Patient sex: F
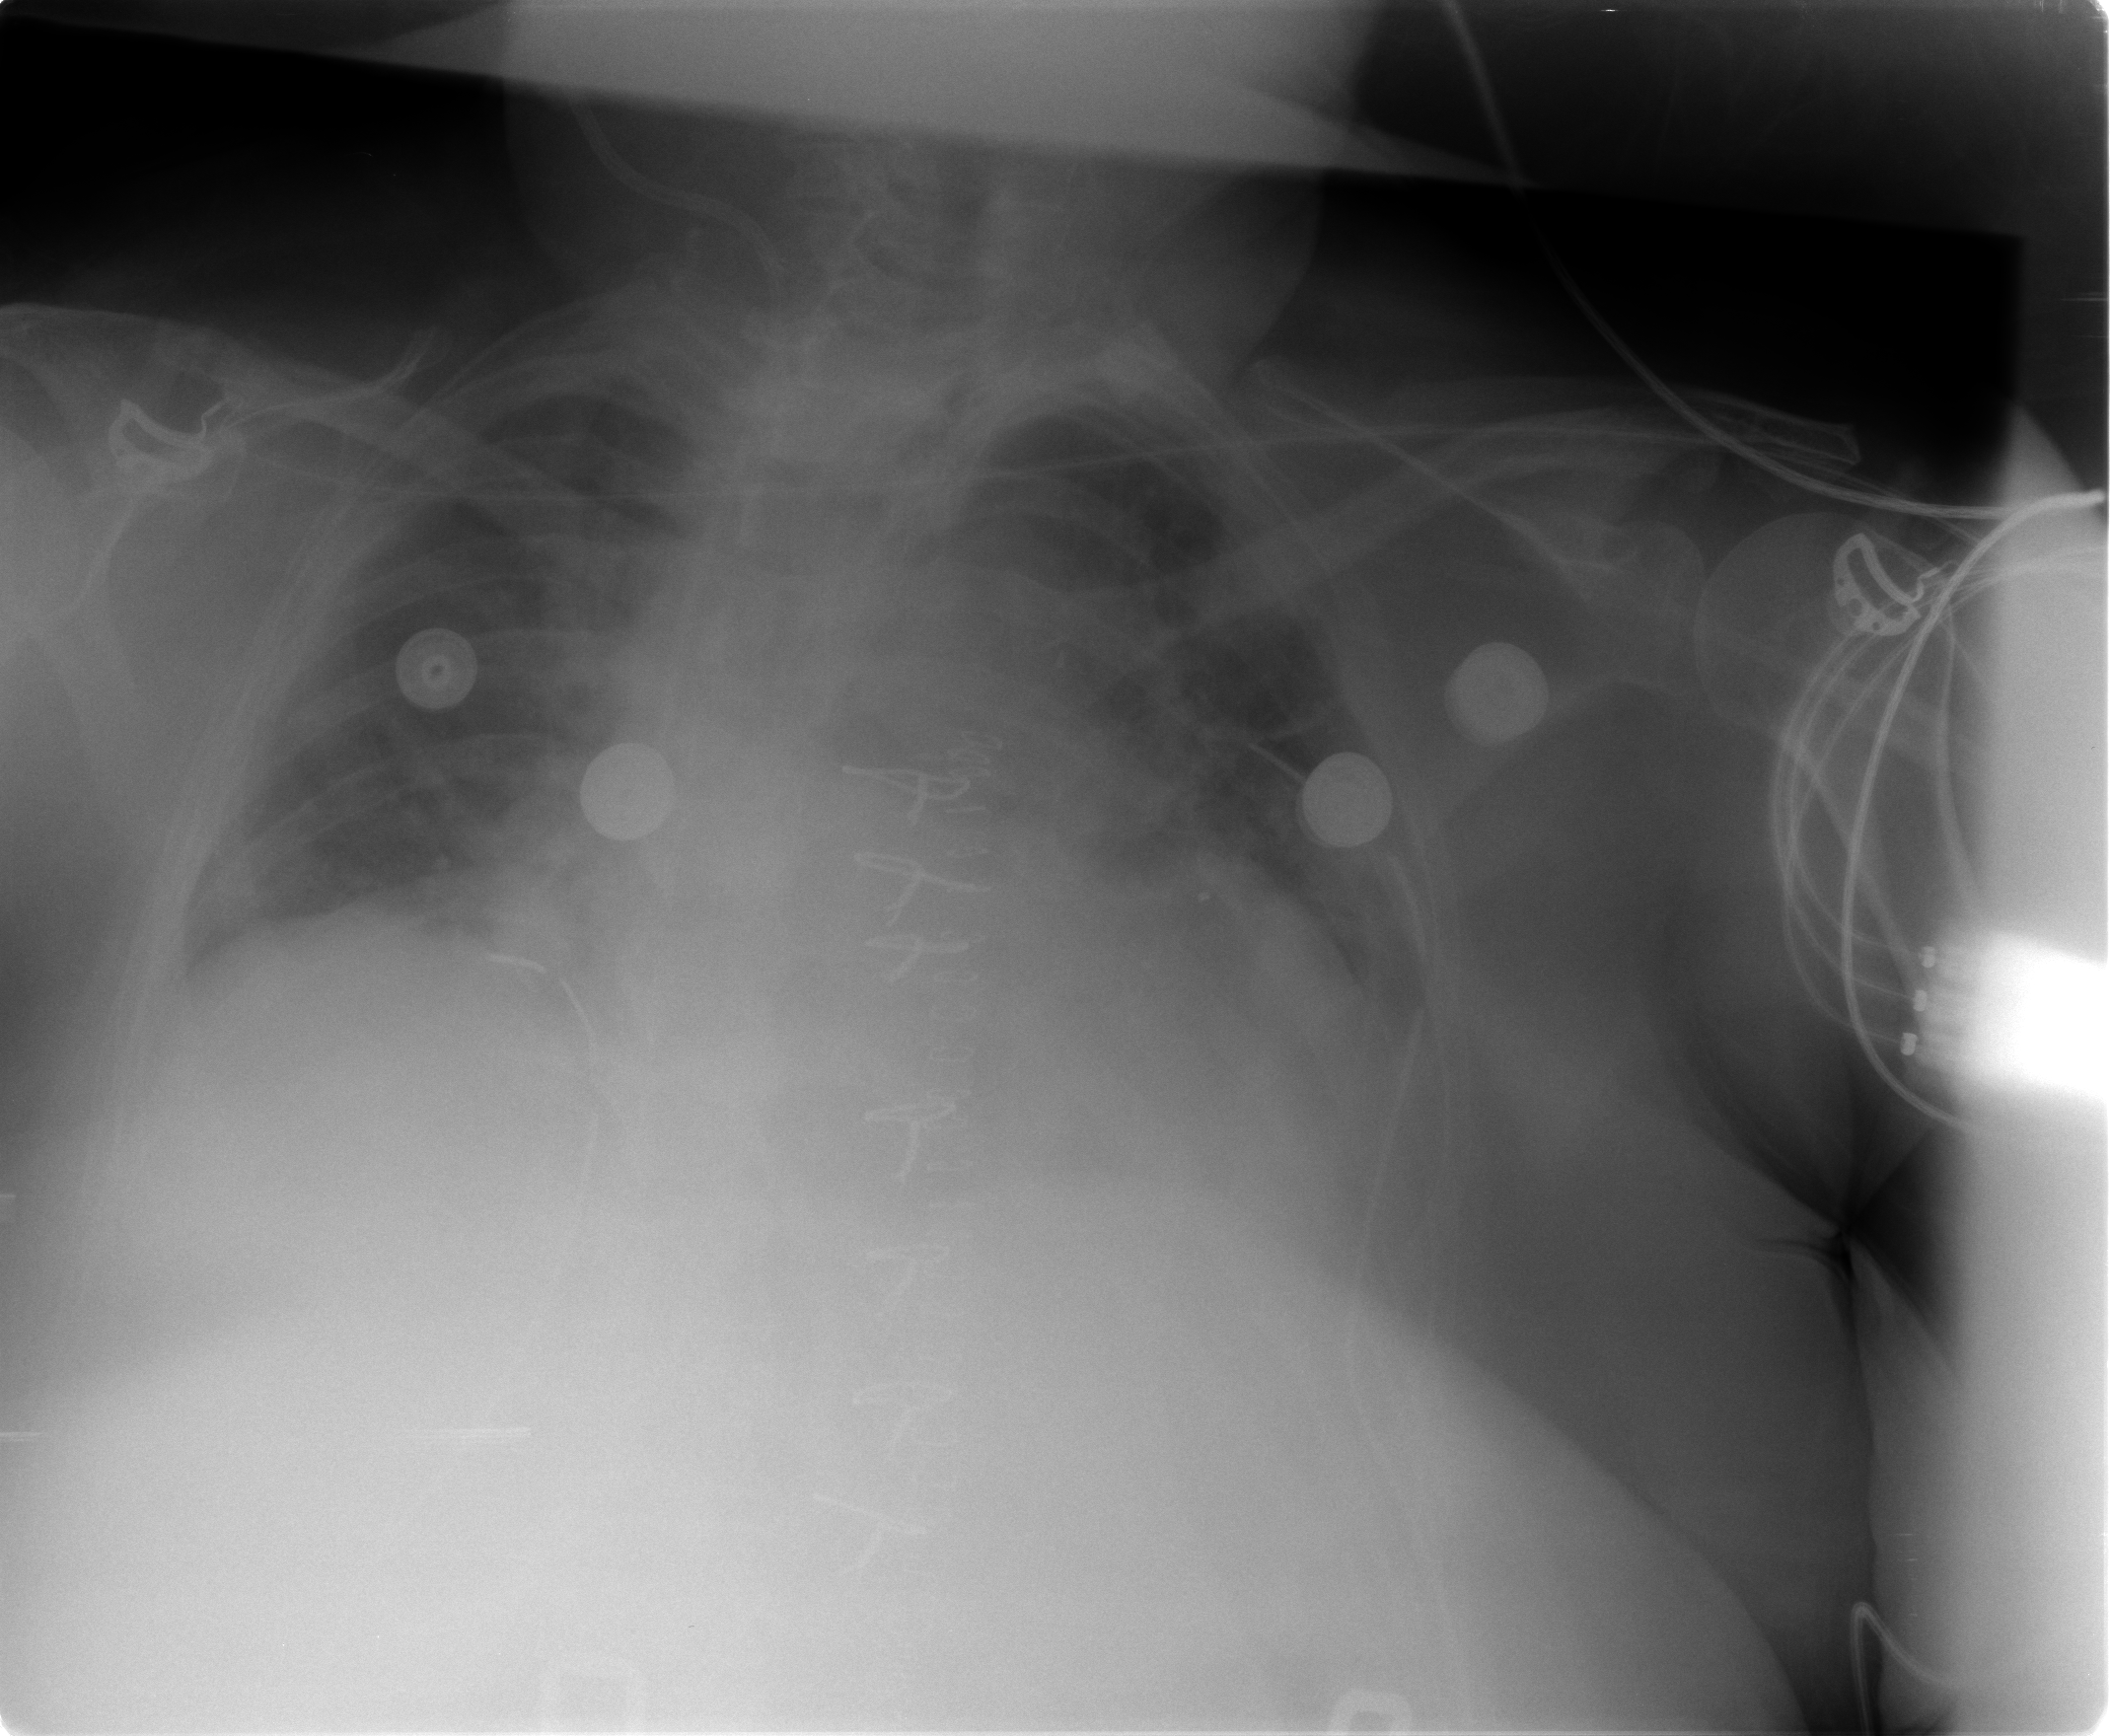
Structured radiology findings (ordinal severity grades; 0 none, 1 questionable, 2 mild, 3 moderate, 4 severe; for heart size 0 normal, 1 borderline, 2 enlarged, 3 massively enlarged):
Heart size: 2
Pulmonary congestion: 2
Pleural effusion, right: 1
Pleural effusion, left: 1
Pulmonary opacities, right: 0
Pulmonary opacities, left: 0
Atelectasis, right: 2
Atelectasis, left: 2